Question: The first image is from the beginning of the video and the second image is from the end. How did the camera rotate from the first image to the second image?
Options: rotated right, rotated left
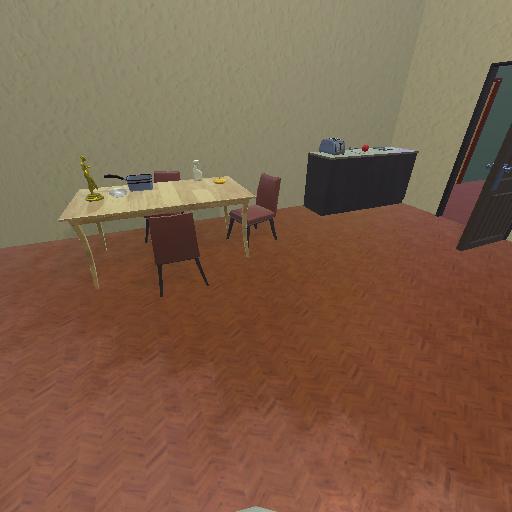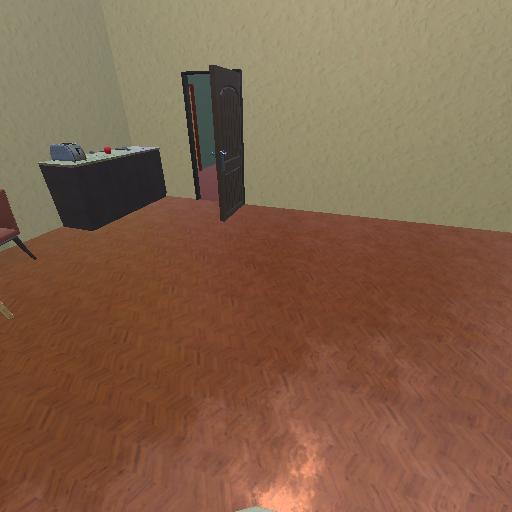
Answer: rotated right